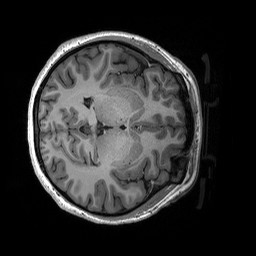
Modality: T1w
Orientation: axial
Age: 25
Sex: female
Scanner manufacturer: siemens
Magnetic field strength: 3 T
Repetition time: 2.53 s
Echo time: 0.00227 s